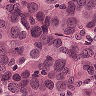
Metastatic tissue present: yes